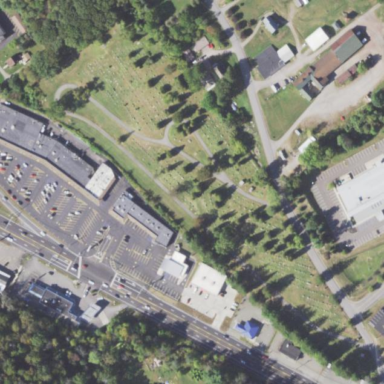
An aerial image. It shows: Cemetery.